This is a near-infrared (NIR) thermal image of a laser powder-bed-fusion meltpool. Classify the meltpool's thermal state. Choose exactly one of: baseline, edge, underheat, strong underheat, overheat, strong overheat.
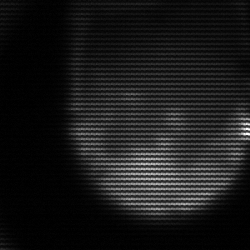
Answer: edge